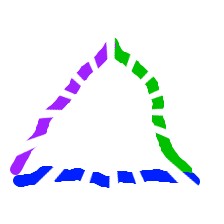
Shape: triangle